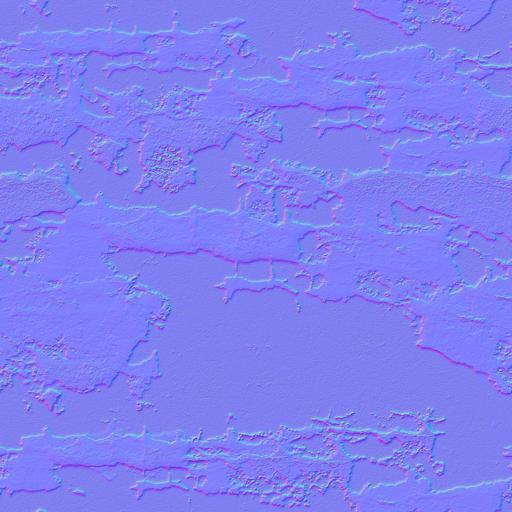
asphalt damaged road street